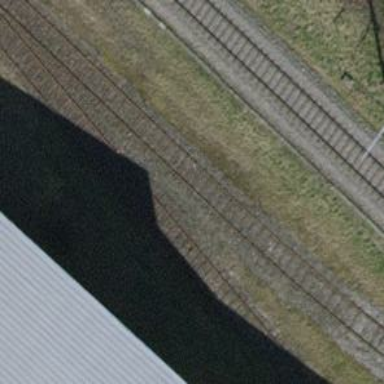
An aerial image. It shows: Single-track spur railway line.